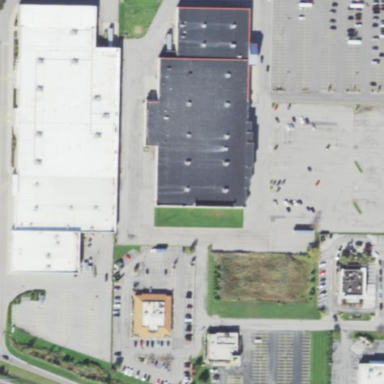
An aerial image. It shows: Building housing furniture shop.